Question: Can someone help me please to frame a SQL query so that I can insert a new row based on CONDITION. Say if there is any row with a as "'Name'" then I need to insert a new row
PROPERTY, VALUE --> ("Boss", "Is present")
else PROPERTY, VALUE -->("Boss", "Is Absent"). Kindly note that I don't want to use "dual" table as I am not using oracle DB. Thank you in advance.
Below is my structure.

EDIT 1: Property is the primary key.
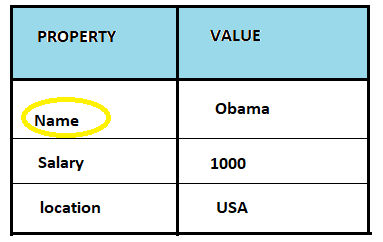
Answer: You can use a 'case' expression and an 'exists' condition:
'''
insert into mytable (property, value)
select 'Boss',
case when exists(select 1 from mytable where property = 'name')
then 'isPresent'
else 'isAbsent'
end
from dual
'''